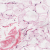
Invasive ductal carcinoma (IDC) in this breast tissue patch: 0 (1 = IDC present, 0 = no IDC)